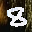
Label: 8